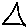
Label: triangle